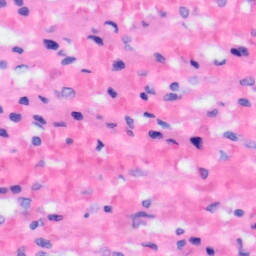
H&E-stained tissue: Liver